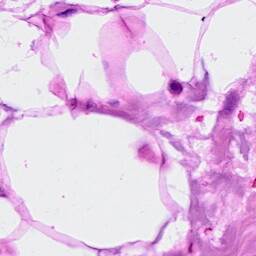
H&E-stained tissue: Breast